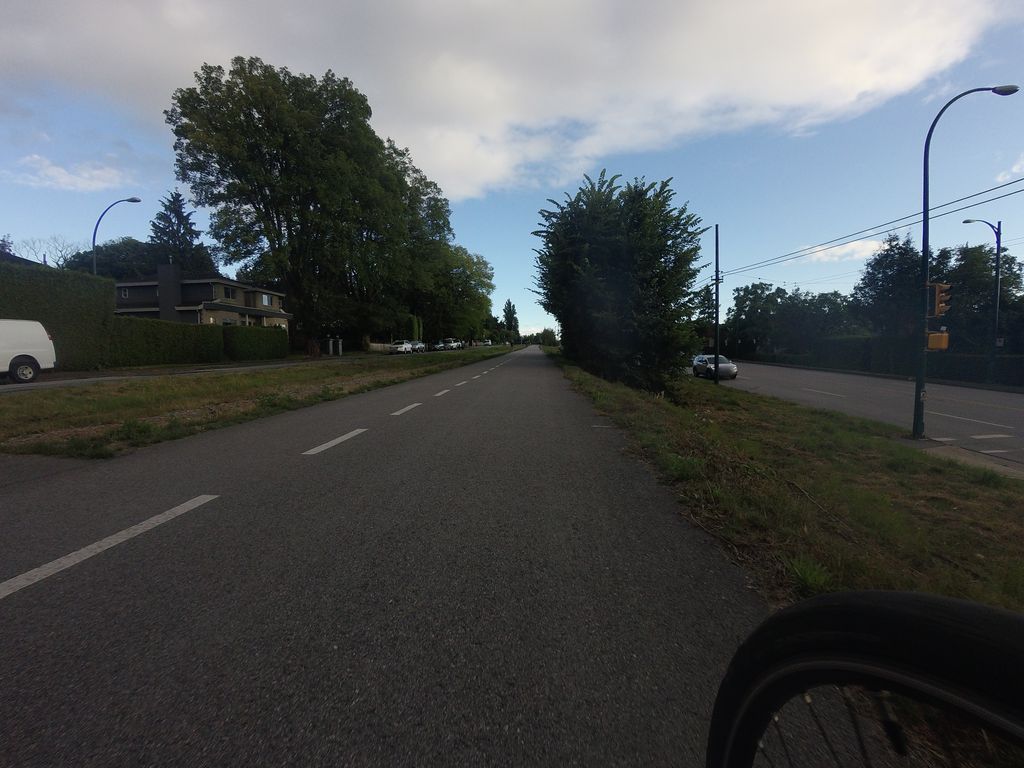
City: vancouver